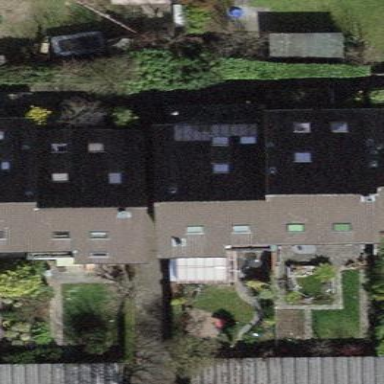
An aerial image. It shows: Building with tile roof.